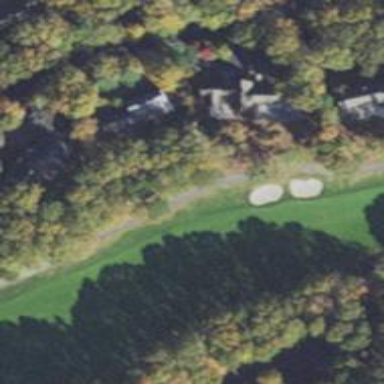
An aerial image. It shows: Pathway for golfing.